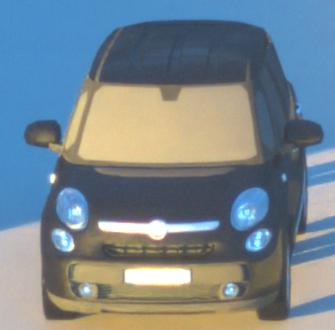
Make: Fiat
Model: 500L 1.4 16V
Detailed model: 500L (199)
Model produced from: 2012/10
Model produced until: 2017/05
Doors: 5
Color: black
Road condition: dry road
Daytime: sunrise or sunset
Contrast: medium contrast